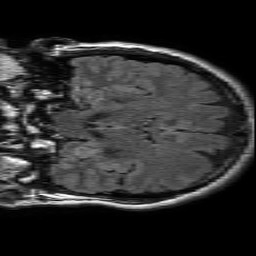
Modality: FLAIR
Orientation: coronal
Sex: male
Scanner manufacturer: philips
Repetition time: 11 s
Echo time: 0.125 s